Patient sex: M
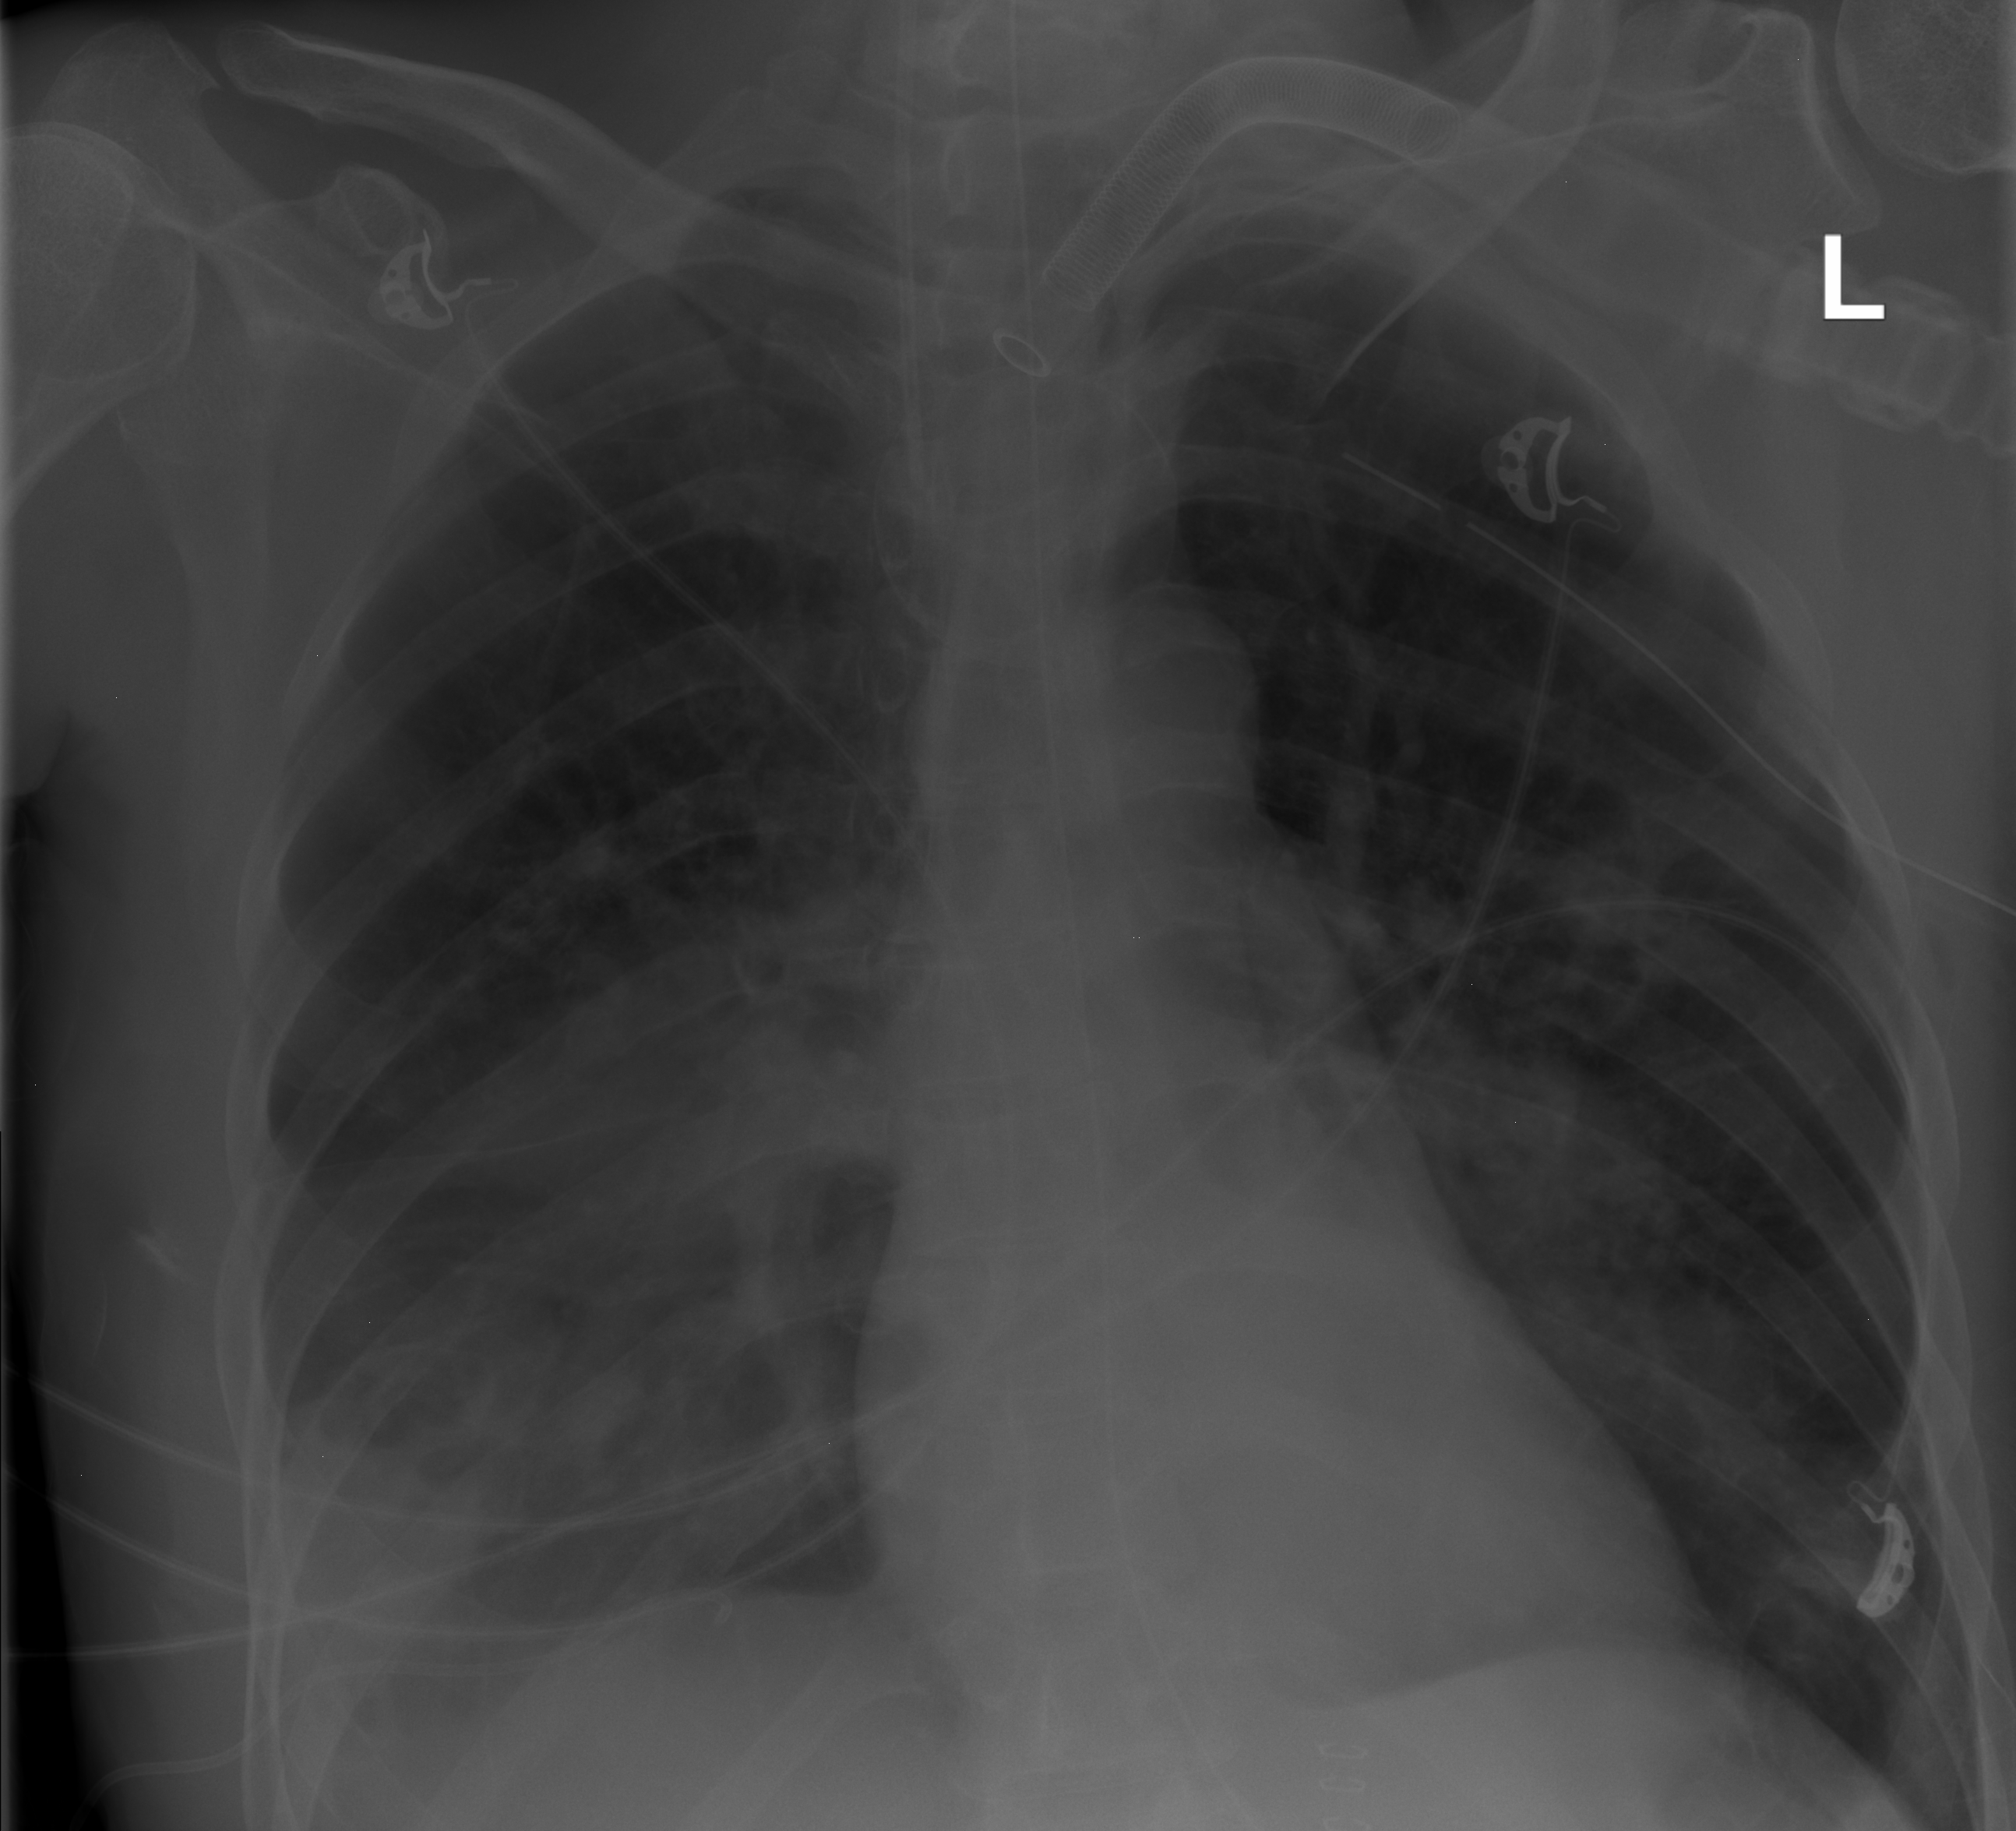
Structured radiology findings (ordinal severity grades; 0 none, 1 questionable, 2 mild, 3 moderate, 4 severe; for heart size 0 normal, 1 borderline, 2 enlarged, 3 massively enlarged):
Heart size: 0
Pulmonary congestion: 0
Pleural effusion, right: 2
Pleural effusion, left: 0
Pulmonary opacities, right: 2
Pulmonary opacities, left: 2
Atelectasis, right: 3
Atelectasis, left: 0